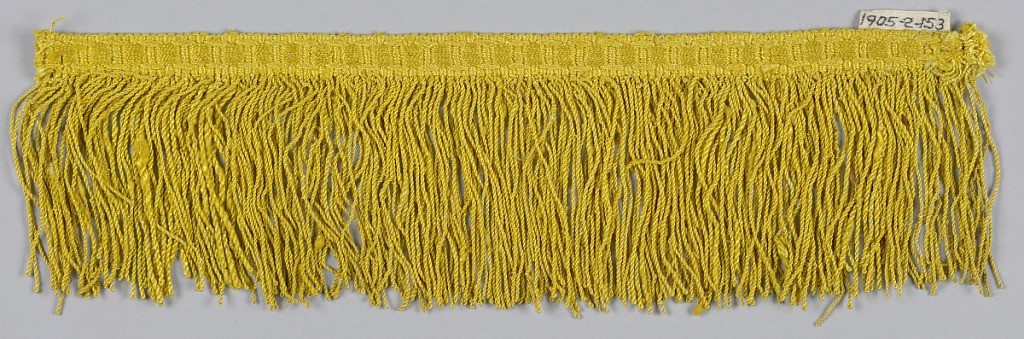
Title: Fringe
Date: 16th century
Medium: silk Technique: woven
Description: Yellow fringe with woven heading in a chain design. Skirt threads are looped and twisted.